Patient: sex F, age 73
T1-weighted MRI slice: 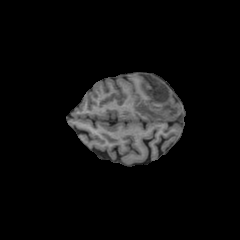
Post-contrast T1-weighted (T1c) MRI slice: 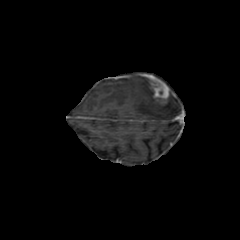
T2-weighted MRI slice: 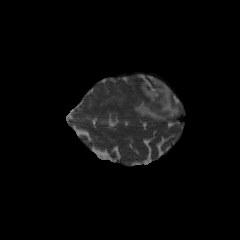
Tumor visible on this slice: yes
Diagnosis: Glioblastoma, IDH-wildtype
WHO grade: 4